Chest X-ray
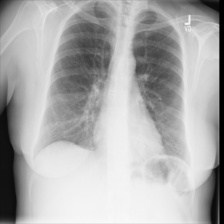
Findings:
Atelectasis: negative
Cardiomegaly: negative
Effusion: negative
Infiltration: negative
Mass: negative
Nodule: negative
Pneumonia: negative
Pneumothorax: negative
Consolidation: negative
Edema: negative
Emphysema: negative
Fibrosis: negative
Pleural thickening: negative
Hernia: negative